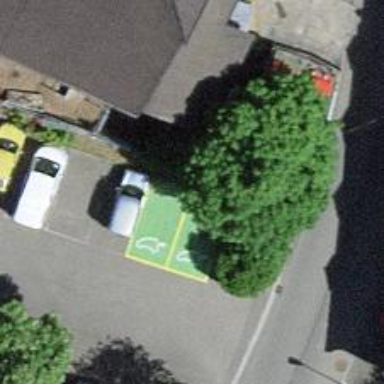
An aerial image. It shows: Charging station.